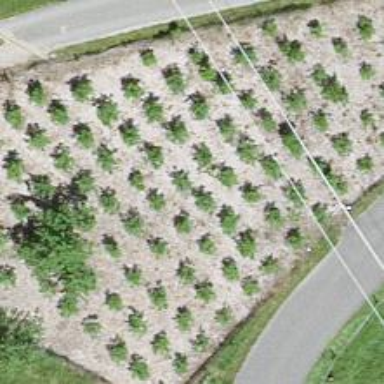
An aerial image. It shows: Orchard.